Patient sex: F
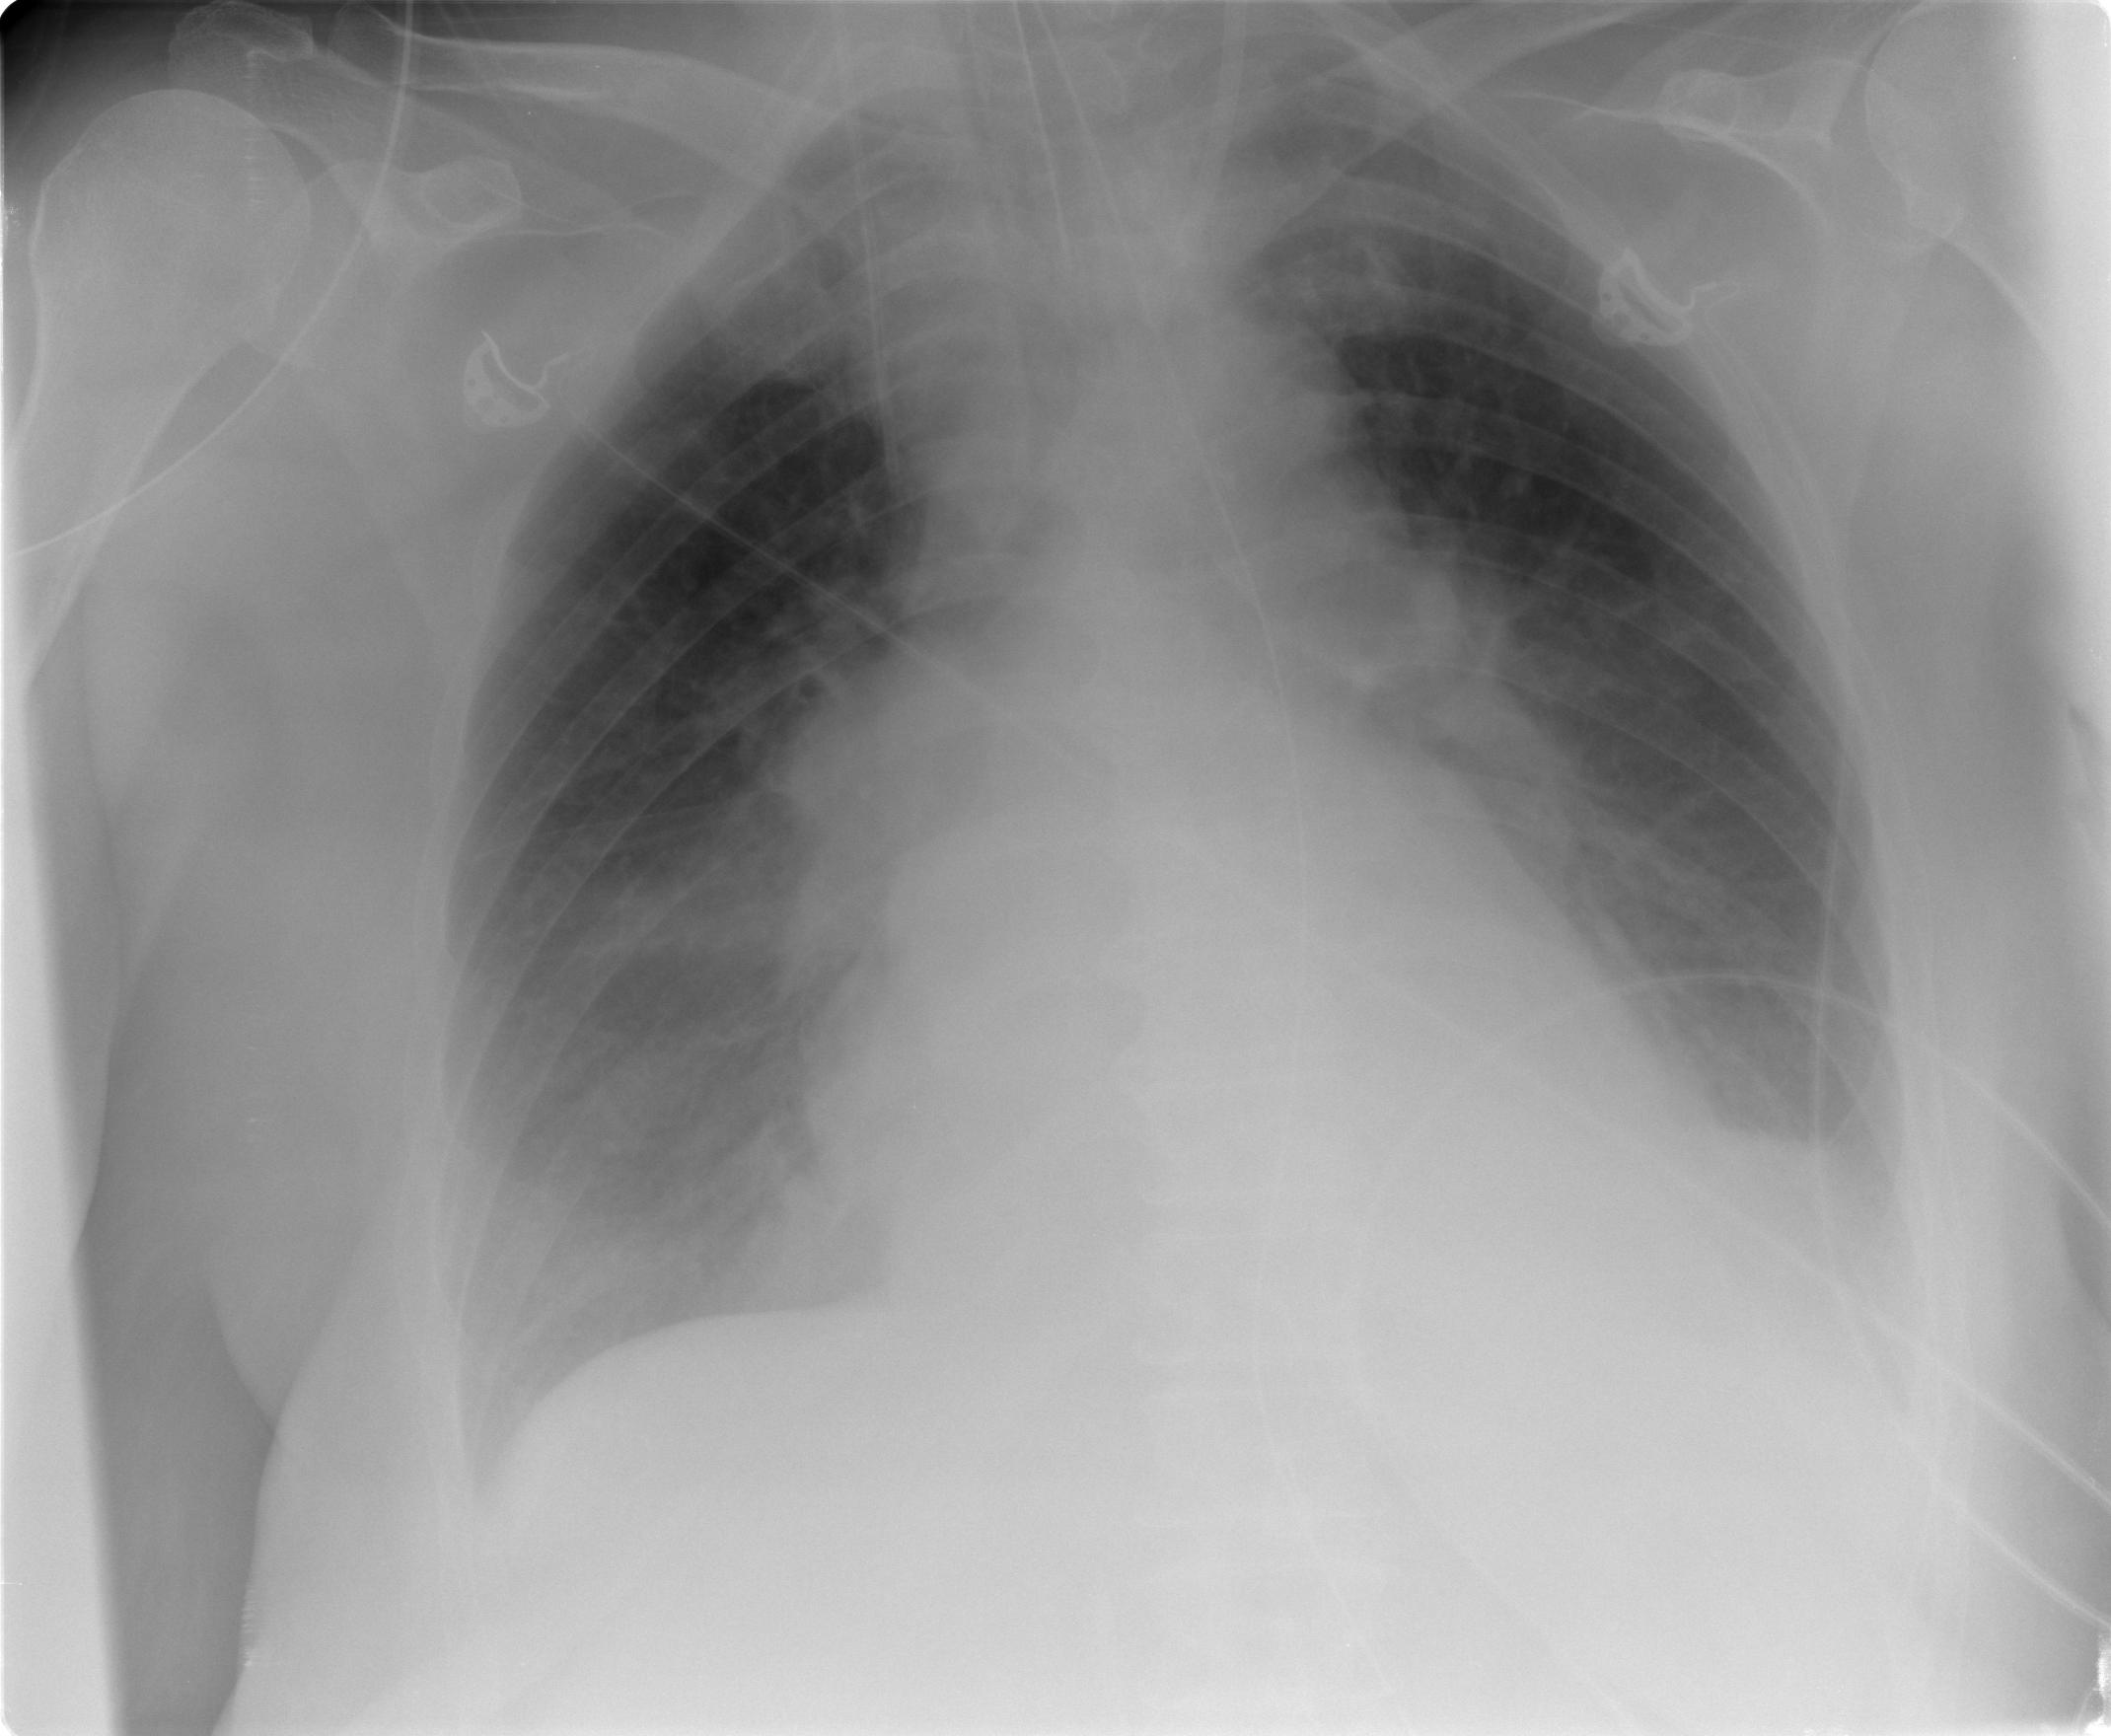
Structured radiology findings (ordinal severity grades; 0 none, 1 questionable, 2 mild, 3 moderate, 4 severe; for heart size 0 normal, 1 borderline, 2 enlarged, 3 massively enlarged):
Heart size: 0
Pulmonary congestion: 0
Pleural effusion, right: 0
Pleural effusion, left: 0
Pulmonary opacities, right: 0
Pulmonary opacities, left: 0
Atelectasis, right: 2
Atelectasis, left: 0